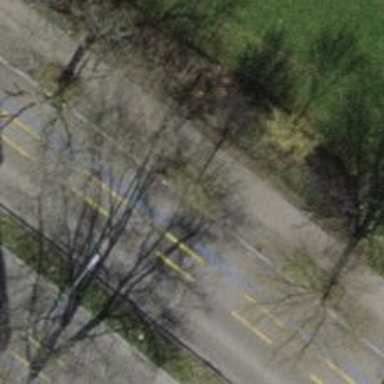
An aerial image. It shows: Tree-lined avenue.